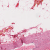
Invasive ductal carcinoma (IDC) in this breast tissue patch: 0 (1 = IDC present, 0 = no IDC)